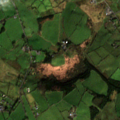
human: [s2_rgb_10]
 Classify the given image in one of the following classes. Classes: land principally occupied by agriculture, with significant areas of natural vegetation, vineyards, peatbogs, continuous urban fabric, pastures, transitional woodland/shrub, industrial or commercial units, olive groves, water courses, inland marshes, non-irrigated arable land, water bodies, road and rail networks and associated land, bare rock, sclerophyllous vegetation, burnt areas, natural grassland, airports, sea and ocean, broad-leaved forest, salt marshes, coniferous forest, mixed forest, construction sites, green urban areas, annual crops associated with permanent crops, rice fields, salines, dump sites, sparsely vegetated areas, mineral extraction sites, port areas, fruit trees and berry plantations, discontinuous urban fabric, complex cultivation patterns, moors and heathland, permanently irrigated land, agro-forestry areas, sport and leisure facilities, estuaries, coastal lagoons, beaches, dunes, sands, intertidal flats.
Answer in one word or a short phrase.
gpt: pastures, land principally occupied by agriculture, with significant areas of natural vegetation